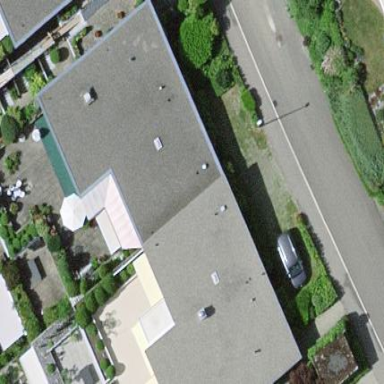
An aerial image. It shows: Terrace building.